Field crop: maize
Growth stage: 1
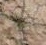
Species: salsola